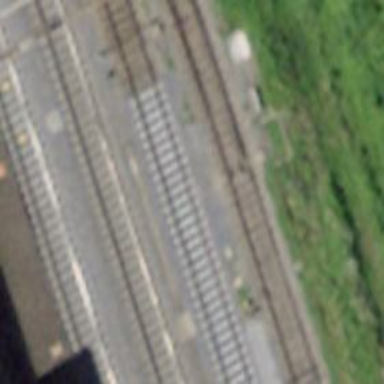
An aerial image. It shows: Railway switch.